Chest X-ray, PA view. Patient: 46 years old, sex F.
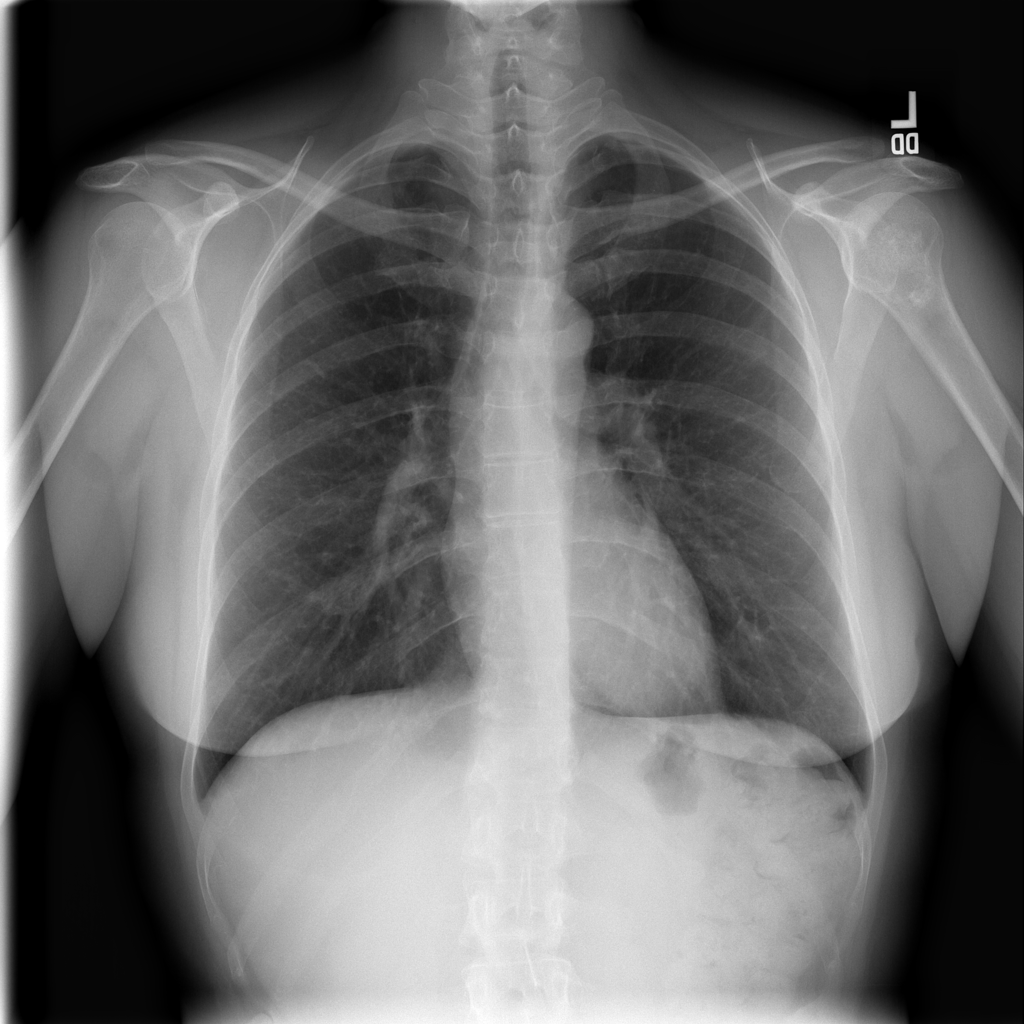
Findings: No Finding